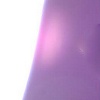
Label: sunburn